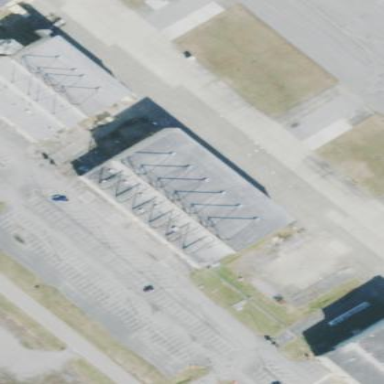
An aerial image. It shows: Hangar building located at airport.